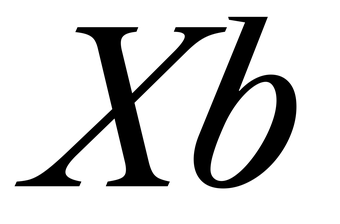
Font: LibreCaslonText-Italic_Italic